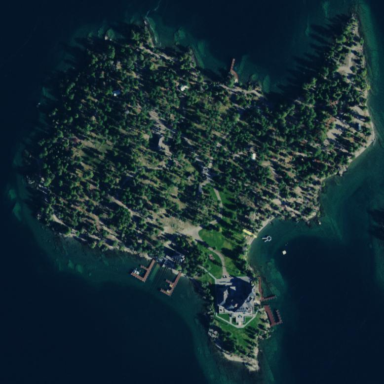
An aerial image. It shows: Island.